Interaction volume radius: 5 \u00c5
Interaction volume height: 10 \u00c5
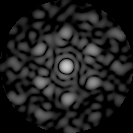
Disorder parameter: 0.7257